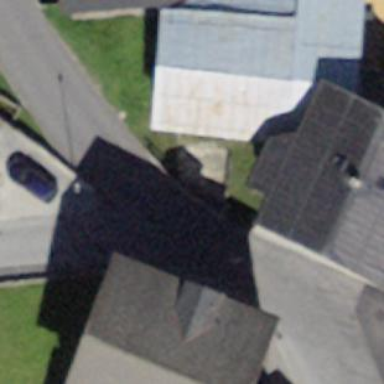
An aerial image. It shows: Shed.